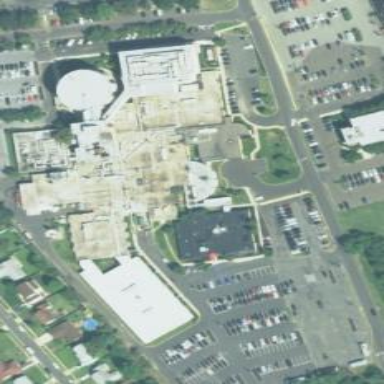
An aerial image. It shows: Hospital providing healthcare services.